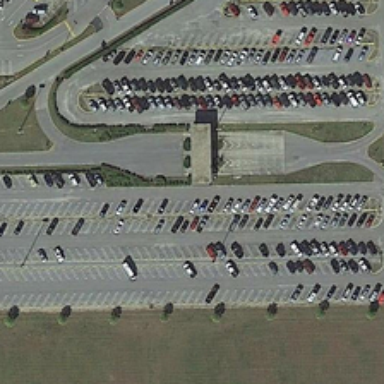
There lie some parking lots on the grassy ground .